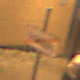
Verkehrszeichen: EndeDerUmleitungsankuendigung
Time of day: Night
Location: Outdoor (Urban)
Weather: Clear
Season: NotSpecified
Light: Artificial